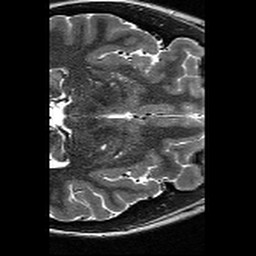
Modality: T2w
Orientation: axial